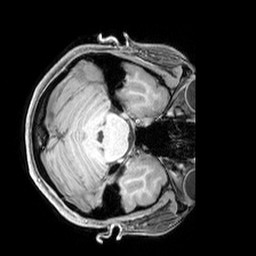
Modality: T1w
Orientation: axial
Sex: female
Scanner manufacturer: siemens
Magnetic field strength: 3 T
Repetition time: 2.3 s
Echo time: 0.00226 s